Interaction volume radius: 5 \u00c5
Interaction volume height: 20 \u00c5
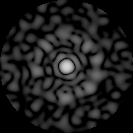
Disorder parameter: 0.8835